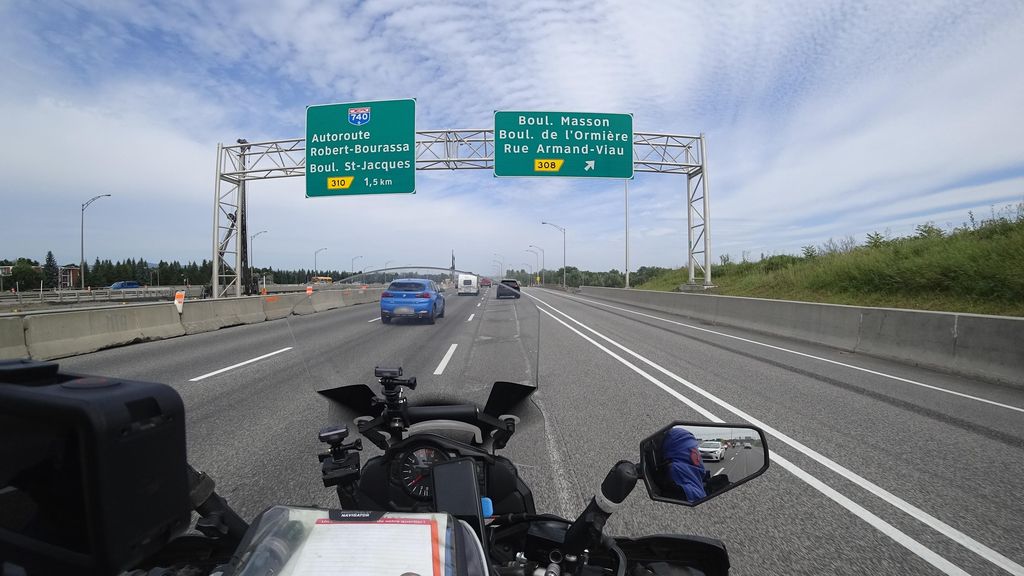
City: quebec_city